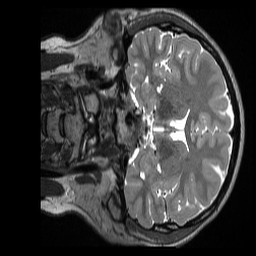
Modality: T2w
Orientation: coronal
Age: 25
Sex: female